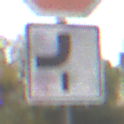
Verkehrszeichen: VerlaufVorfahrtsstrasse7
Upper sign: Stop
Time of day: MorningAfternoon
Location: Outdoor (Nature)
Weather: Overcast
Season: Autumn
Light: Natural